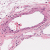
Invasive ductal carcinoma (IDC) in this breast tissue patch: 0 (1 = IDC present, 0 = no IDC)